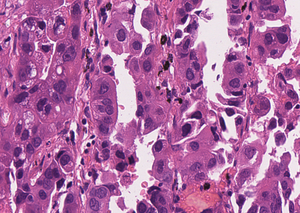
Tumor epithelial tissue: yes
Tumor-associated stroma tissue: yes
Normal tissue: no